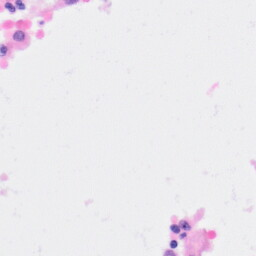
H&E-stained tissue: Kidney